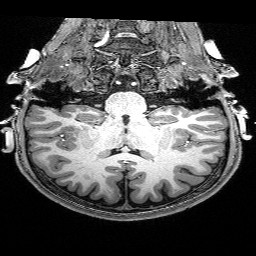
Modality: T1w
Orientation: sagittal